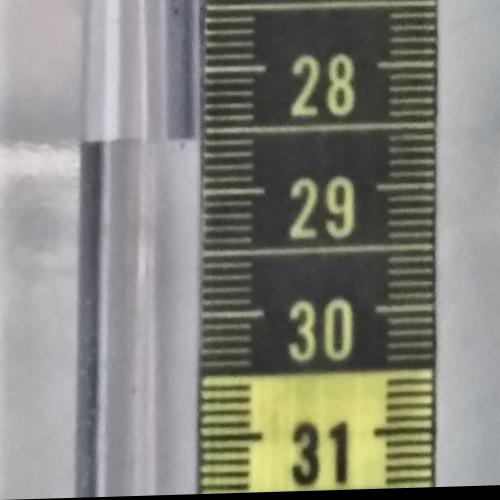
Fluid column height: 28.6 cm